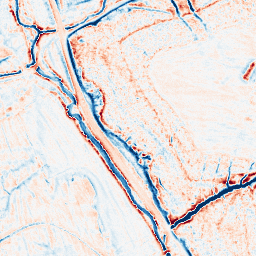
Category: edge_preserving
Decomposition family: anisotropic_diffusion
Decomposition parameters: iterations: 20
kappa: 30
gamma: 0.15
Upsampling method: quintic
Upsampling parameters: scale: 2
Upsampling scale: 2